Current action and preconditions to check: path_clear

Your task: For each precondition in the list above, predict whether it will hold at this action.

Consider the current scene as observed from the mobile robot's camera, and analyze the predicted future states of all dynamic agents (e.g., people, animals, vehicles, or any moving entities) within the NEXT SECOND.

IMPORTANT: Only answer "very likely" if you are absolutely certain—based on strong, clear evidence—that a dynamic agent will violate the precondition in the predicted future state. Do NOT answer "very likely" for unlikely, ambiguous, or low-probability risks.

Ask yourself for each precondition: Is there a high probability, with clear and convincing evidence, that the predicted future states of any dynamic agent will interfere with the predicted future state of the currently executing action within the NEXT SECOND, causing that precondition to fail?

Assess the risk level based on these predictions. Use "likely" or "very likely" if motions create a clear risk of interference.

Use "neutral" or "improbable" if agents are nearby but their predicted paths are clearly diverging or non-conflicting.

Failure Risk Categories: "very improbable", "improbable", "neutral", "likely", "very likely"

Answer Format: Output ONLY the probability_of_failure value from these categories: "very improbable", "improbable", "neutral", "likely", "very likely"

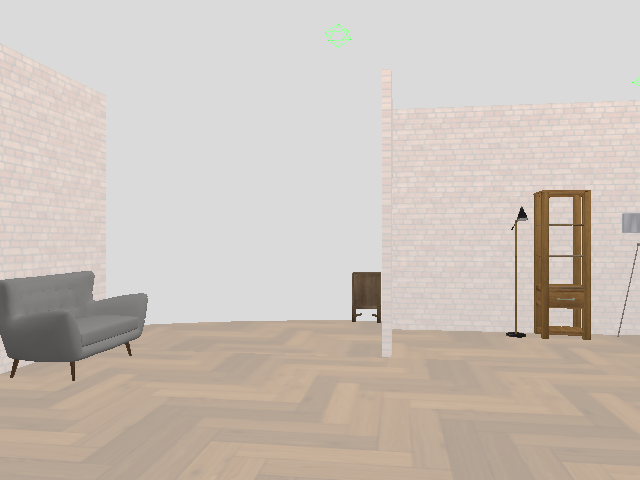

Answer: very improbable